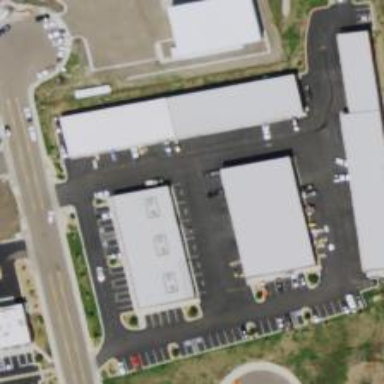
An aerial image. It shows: Warehouse building.